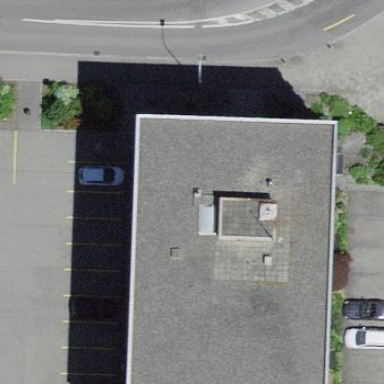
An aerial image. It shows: Office building with flat roof.